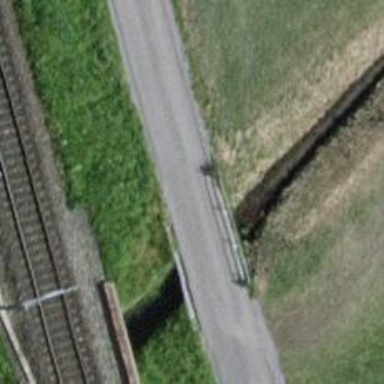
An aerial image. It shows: Unclassified road with asphalt surface is on bridge.